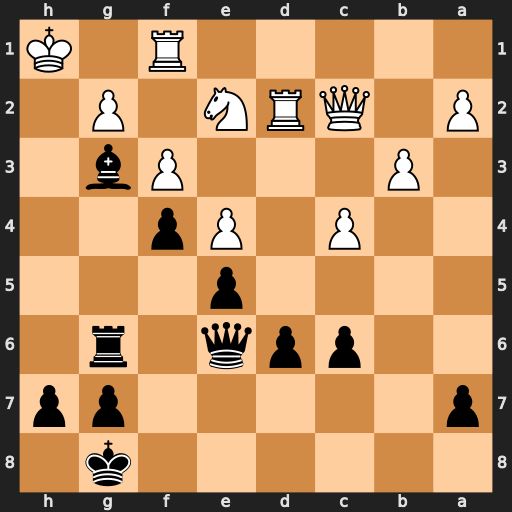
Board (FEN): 6k1/p5pp/2ppq1r1/4p3/2P1Pp2/1P3Pb1/P1QRN1P1/5R1K
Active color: b
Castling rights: -
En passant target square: -
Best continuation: Rh6+ Kg1 Rh1+ Kxh1 Qh6+ Kg1 Qh2#